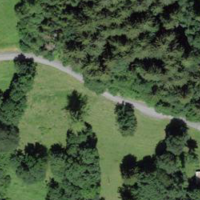
EUNIS habitat code: 24
Species observed at this site:
Parnassius apollo